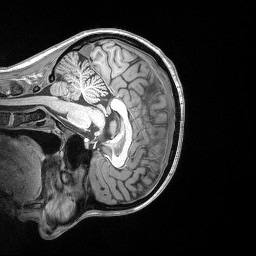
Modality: T1w
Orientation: sagittal
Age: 25
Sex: female
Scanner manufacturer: siemens
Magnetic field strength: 3 T
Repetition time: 2.53 s
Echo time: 0.00164 s